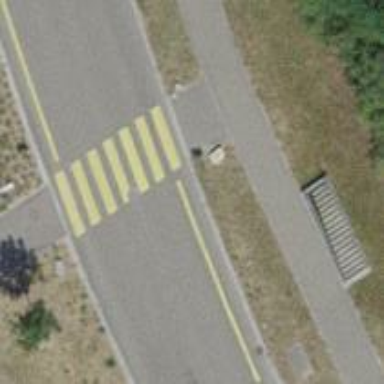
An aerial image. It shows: Uncontrolled zebra crossing on the road.